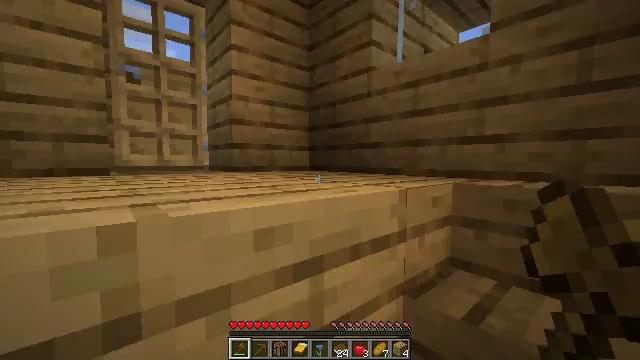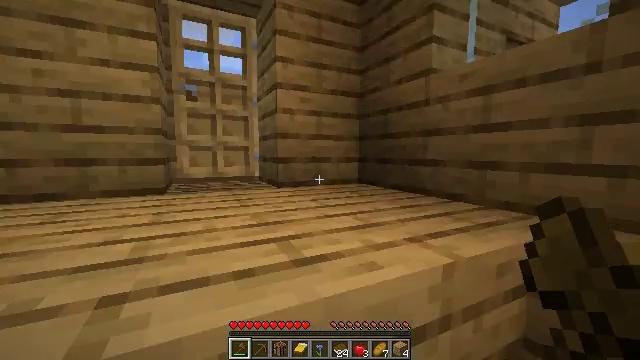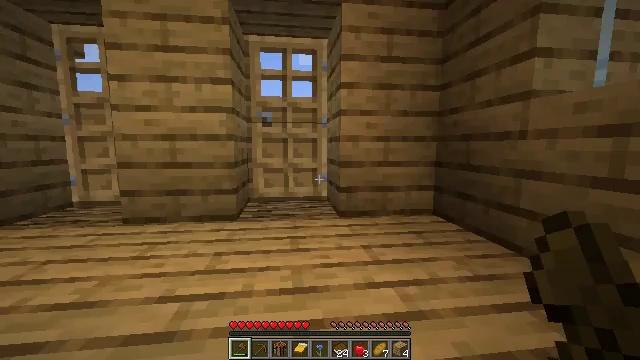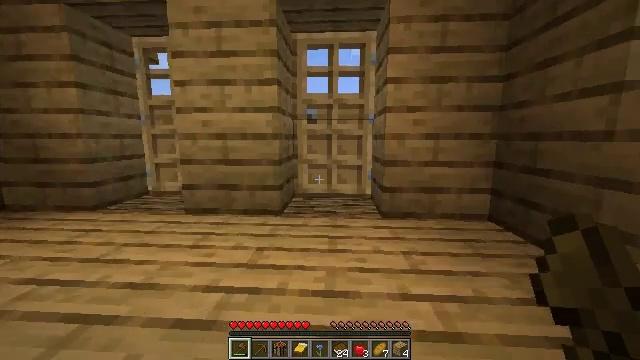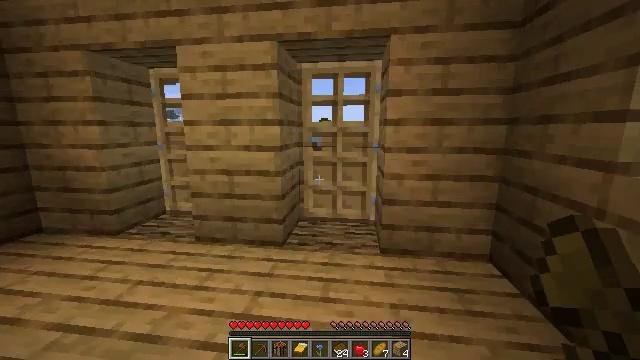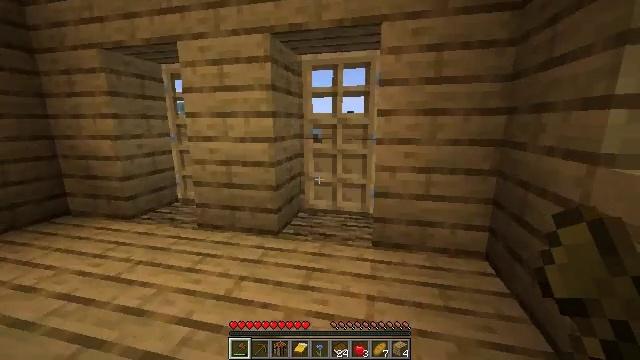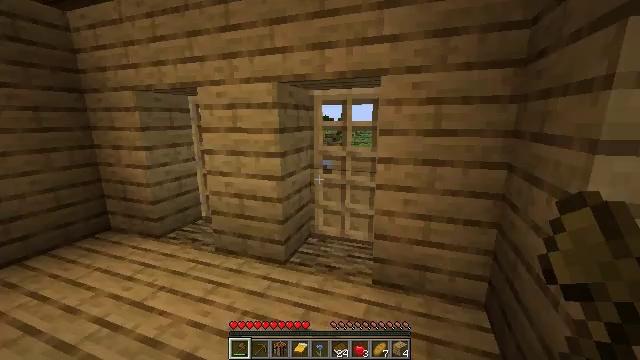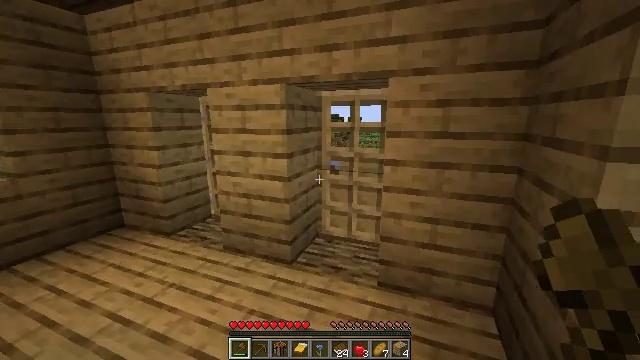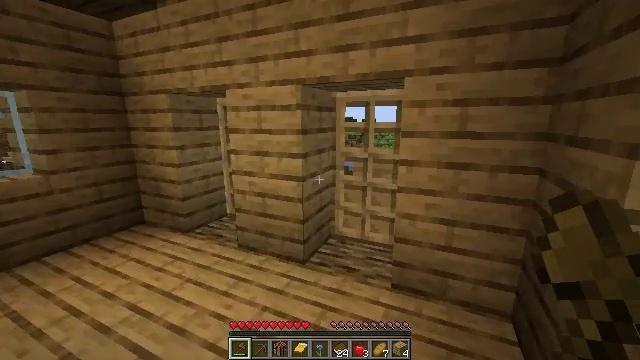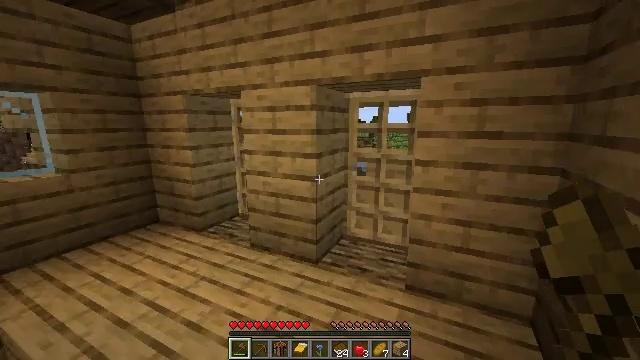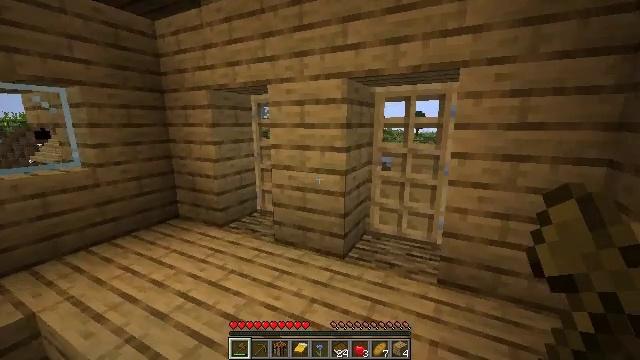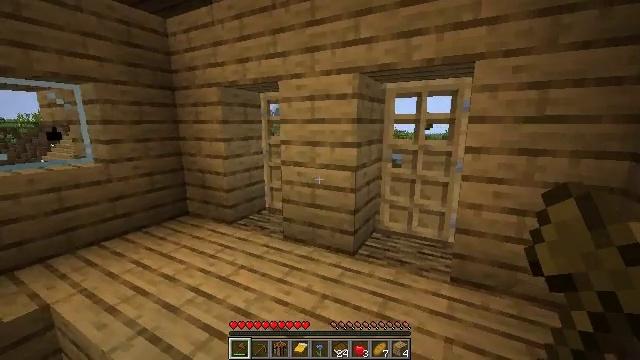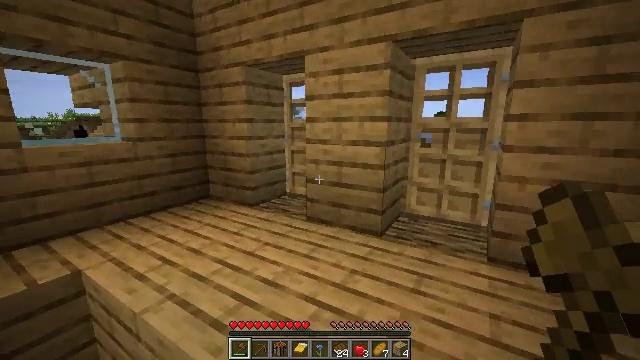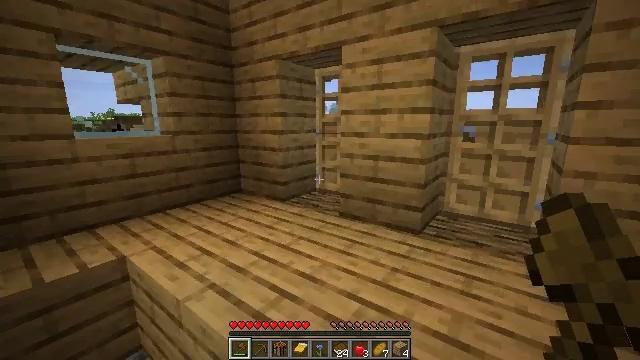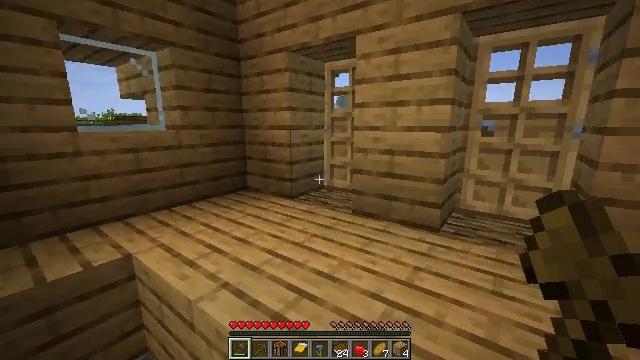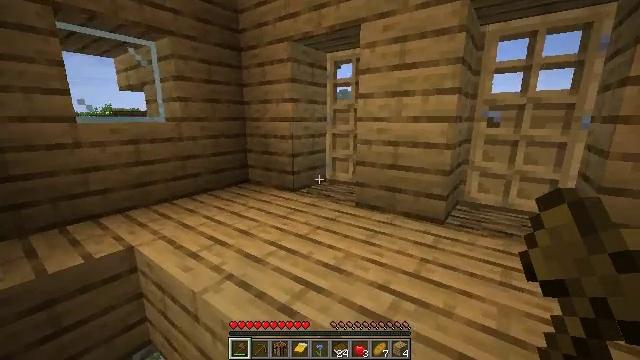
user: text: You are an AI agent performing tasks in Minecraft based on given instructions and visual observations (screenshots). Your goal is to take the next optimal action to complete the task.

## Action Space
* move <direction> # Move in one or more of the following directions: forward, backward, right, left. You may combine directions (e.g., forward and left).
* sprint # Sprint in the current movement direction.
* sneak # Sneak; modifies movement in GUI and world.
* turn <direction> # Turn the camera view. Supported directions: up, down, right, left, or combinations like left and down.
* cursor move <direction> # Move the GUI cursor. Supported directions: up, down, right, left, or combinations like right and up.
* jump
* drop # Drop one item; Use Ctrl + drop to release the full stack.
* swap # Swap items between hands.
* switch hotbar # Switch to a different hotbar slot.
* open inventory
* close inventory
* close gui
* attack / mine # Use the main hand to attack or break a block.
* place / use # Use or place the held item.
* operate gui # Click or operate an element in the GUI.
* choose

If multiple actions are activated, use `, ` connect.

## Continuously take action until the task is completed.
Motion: motion action
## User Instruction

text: Mine a hay block from the field.
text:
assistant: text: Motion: move forward and move right, turn left and down
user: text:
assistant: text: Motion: move right, turn left and down
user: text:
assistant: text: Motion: move right, turn left and down
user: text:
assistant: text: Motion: move right, turn left and down
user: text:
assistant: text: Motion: move right, turn left and down
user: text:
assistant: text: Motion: move right, turn left and down
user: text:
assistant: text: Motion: move left, turn left
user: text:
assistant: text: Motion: move left, turn left
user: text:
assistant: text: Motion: move left, turn left
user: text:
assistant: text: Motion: move left
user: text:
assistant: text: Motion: move forward and move left, turn left
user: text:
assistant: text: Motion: move forward and move left, turn left
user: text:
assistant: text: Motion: move forward and move left, turn left
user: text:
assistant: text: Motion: move forward and move left
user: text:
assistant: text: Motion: move forward and move left, turn down
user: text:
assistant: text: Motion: move forward and move left, turn right and down
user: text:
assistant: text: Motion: move forward and move left
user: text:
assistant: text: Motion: move forward and move left
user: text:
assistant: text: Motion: move forward and move left
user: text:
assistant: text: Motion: move forward and move left
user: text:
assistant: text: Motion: move forward and move left
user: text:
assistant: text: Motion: move forward and move left
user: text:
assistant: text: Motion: move forward
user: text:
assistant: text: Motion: move forward
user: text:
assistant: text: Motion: move forward
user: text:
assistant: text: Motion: move forward
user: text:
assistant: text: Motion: move forward
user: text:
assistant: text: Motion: move forward
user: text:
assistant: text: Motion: move forward, turn right and down
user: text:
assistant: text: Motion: move forward, turn right